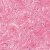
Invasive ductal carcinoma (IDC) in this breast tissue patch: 0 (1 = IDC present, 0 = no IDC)